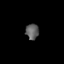
Tissue: skin
Cell type: Epithelial cells
Senescence score: 0.282
Nuclear area (px): 199
Mean DAPI intensity: 95.035